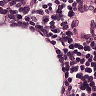
Metastatic tissue present: no